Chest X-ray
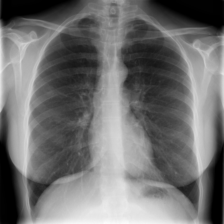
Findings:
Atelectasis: negative
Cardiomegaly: negative
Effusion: negative
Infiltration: positive
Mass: negative
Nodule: negative
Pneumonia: negative
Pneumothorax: negative
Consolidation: negative
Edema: negative
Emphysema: negative
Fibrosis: negative
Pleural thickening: negative
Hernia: negative